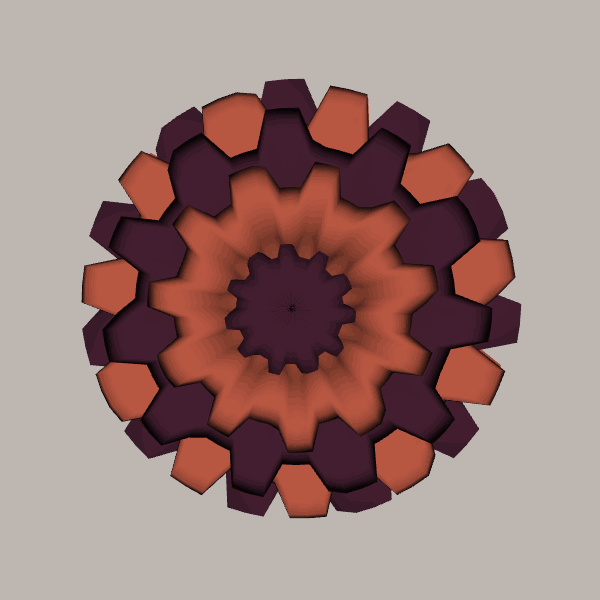
Background: light